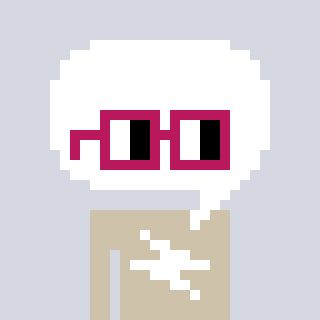
a pixel art character with square dark red glasses, a speech bubble-shaped head and a bege-colored body on a cool background